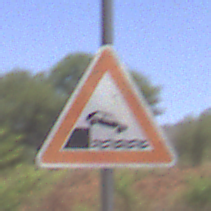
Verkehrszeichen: Ufer
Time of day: Midday
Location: Outdoor (RoadRail)
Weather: Clear
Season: NotSpecified
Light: Natural